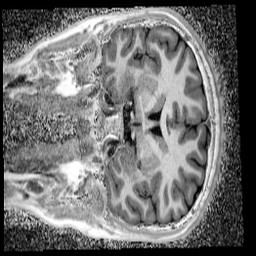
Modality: UNIT1_denoised
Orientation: coronal
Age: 13
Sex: male
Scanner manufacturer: siemens
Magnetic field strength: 3 T
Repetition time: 4 s
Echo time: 0.00299 s